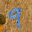
Label: 9